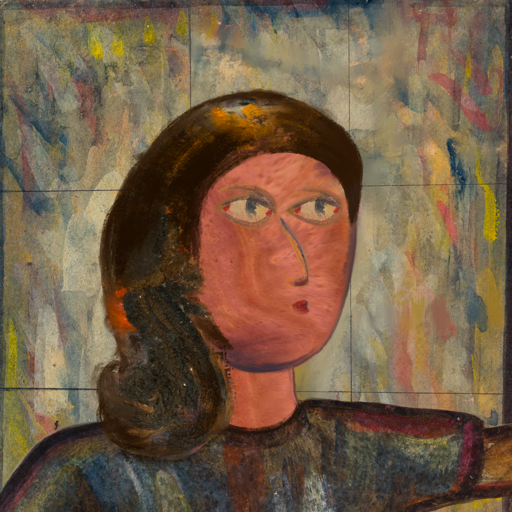
Background: GypsyMother, Head And Neck Side: Mother_And_Son_Mother, Face Side: GypsyMother, Bust: Mosgoul, Hair Side: Gypsy_Queen, Head Accessory: Blank, Second Necklace: Blank, Necklace: Blank, Baby: Blank